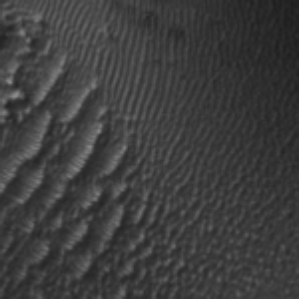
Label: frost